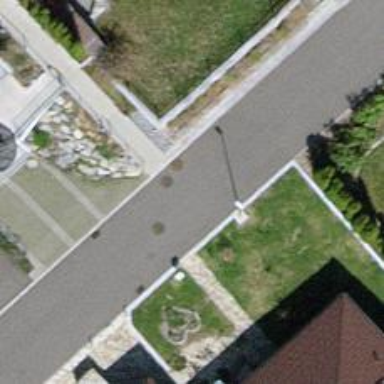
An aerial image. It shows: Footway.